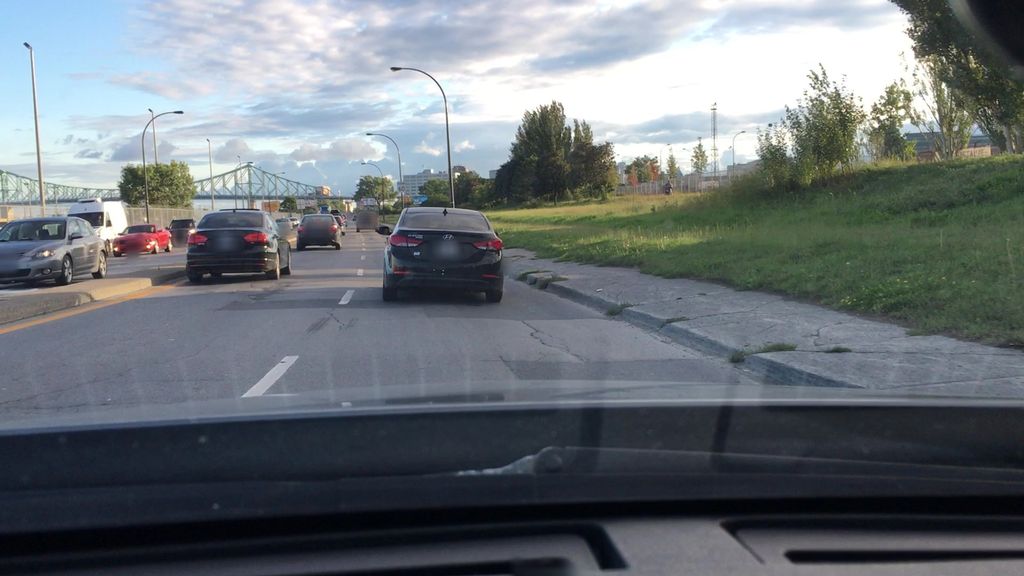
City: montreal